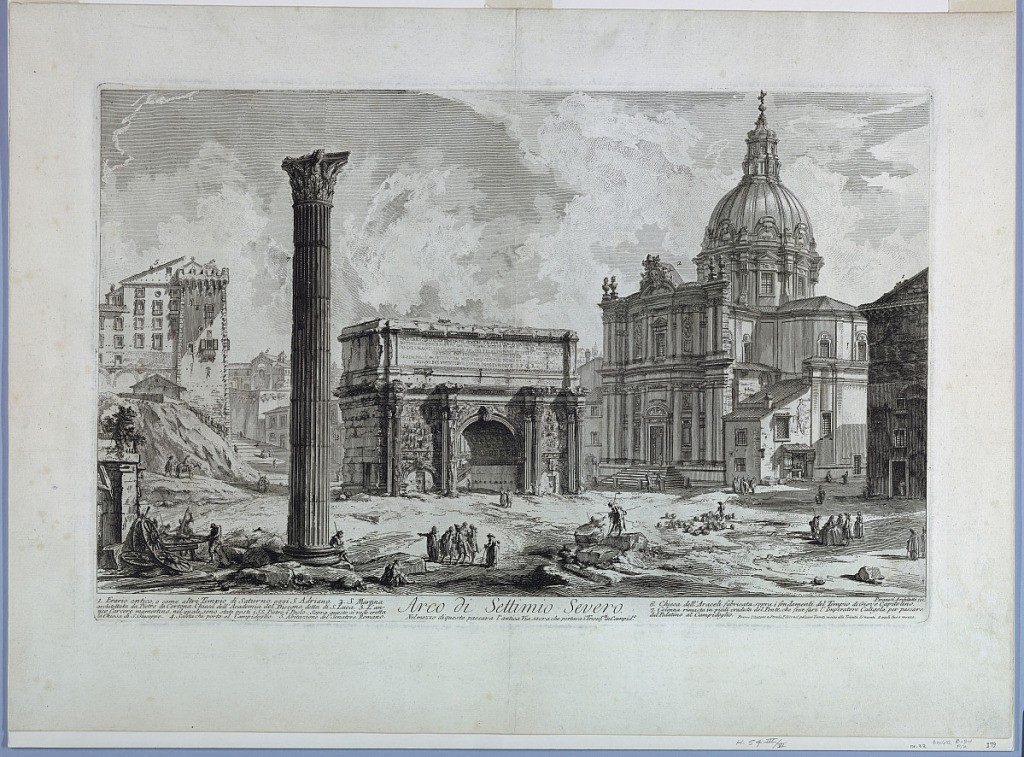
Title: Arch of Septimius Severus from "Vedute di Roma"
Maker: Giovanni Battista Piranesi, Italian, 1720–1778
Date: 1759
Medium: Etching
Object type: Print
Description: Horizontal Rectangle. Arch of Septimus Severus in center at mid-distance. Right: the church, SS Martina e Lucca; left foreground, column of PHOCAS; lower right, "Piranesi Architetto fec."; title, in center; text along left margin: "Erario antic ... al campidoglio". Lower right: "Presso l'autore a Strada Felice...a paoli due e mezzo".